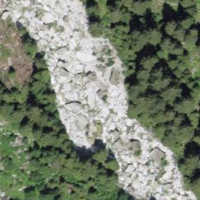
EUNIS habitat code: 31
Species observed at this site:
Mutilla europaea